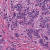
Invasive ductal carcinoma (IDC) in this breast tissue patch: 1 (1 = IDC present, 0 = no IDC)